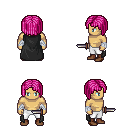
a pixel art fantasy rpg character, male body template, human, tanned skin, black cape, white pants, pink pageboy hairstyle, white cloth bandages, brown shoes, dagger, four views (front, back, left, right), 2x2 character sprite sheet, small pixel art, hard edges, no anti-aliasing